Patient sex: M
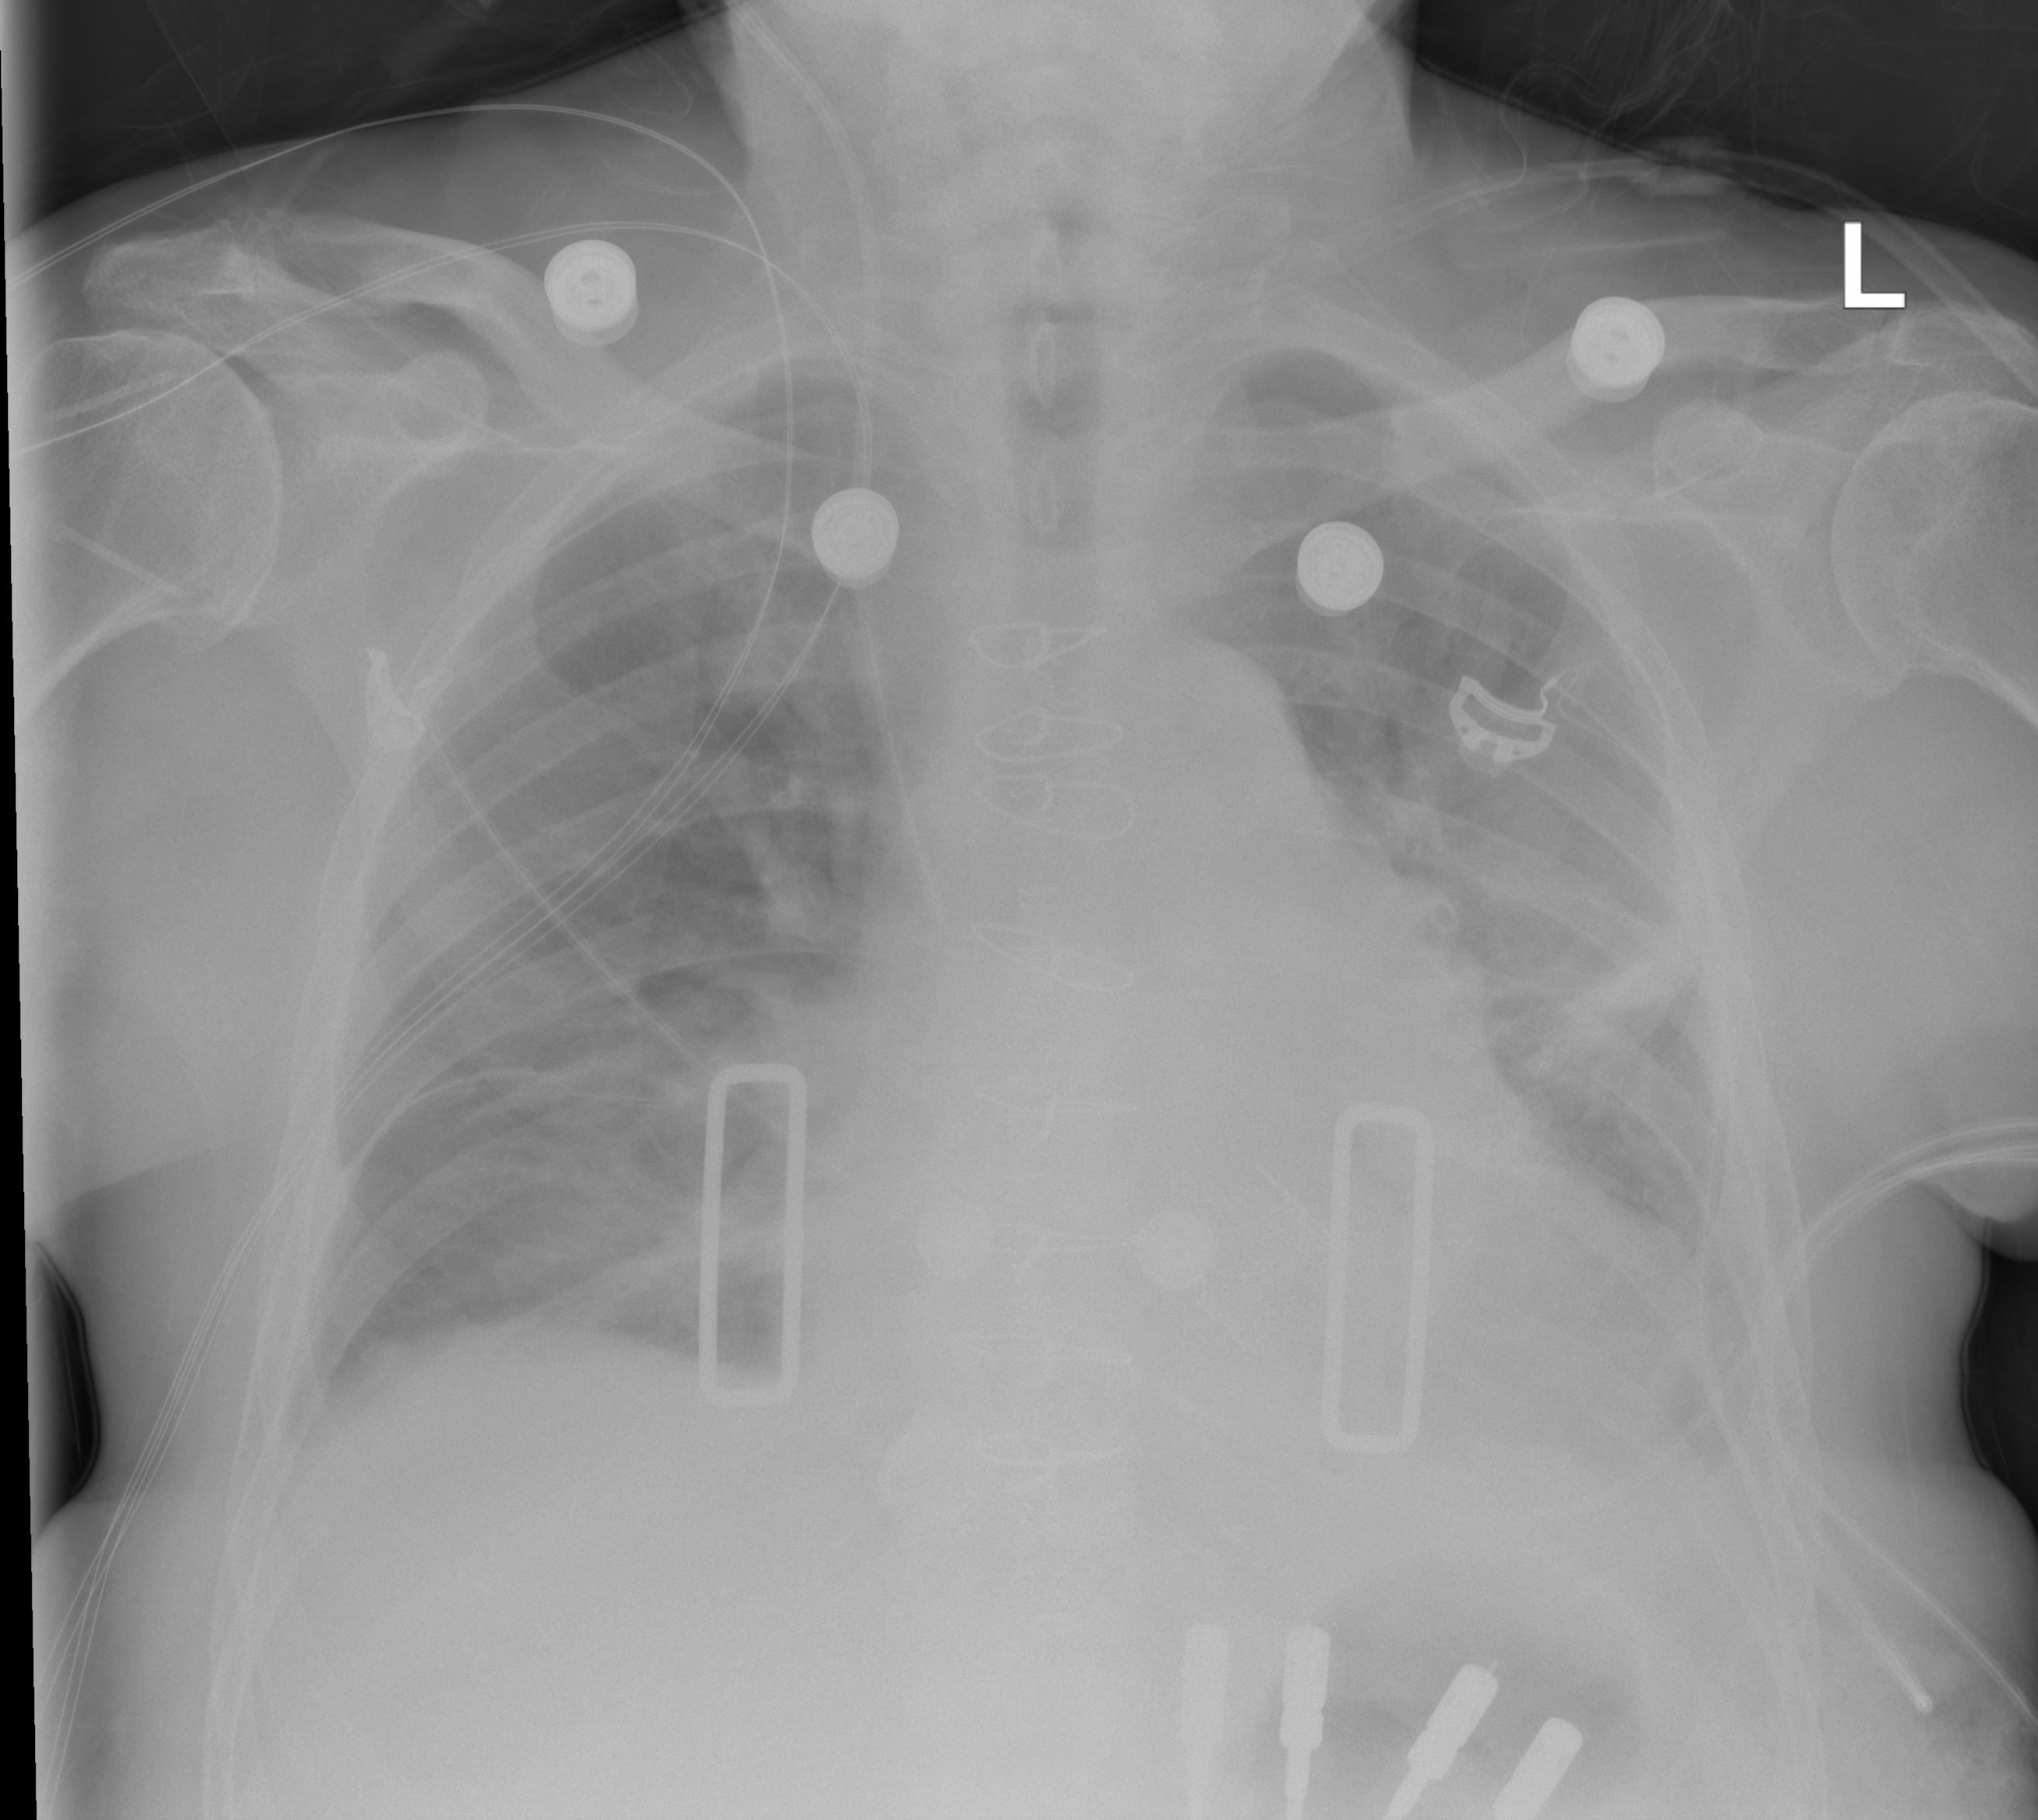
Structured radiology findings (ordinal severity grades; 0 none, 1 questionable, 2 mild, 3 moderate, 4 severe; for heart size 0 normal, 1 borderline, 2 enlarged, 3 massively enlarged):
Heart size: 2
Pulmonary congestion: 2
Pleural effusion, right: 0
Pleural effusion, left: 0
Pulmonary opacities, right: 2
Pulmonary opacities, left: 0
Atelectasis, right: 2
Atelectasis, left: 2